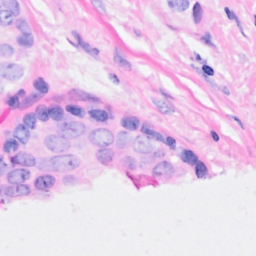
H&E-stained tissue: Breast